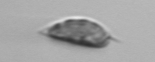
Label: Prorocentrum_triestinum